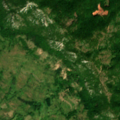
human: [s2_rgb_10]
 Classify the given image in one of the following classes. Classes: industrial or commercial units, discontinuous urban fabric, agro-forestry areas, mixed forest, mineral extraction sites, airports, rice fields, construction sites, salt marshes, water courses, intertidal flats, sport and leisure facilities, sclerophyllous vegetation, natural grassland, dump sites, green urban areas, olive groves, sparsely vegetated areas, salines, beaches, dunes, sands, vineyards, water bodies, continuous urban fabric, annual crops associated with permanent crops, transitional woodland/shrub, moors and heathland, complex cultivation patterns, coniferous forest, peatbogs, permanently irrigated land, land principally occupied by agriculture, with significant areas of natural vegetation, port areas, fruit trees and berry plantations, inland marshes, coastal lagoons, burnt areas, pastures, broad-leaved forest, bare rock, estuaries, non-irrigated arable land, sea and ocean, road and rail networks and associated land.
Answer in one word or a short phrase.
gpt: pastures, complex cultivation patterns, broad-leaved forest, transitional woodland/shrub